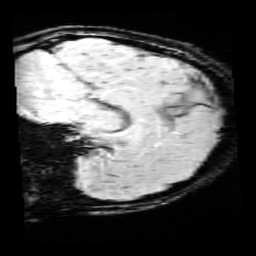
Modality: SWI
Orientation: sagittal
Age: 12
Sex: female
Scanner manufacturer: siemens
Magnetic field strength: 3 T
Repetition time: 0.027 s
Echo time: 0.02 s